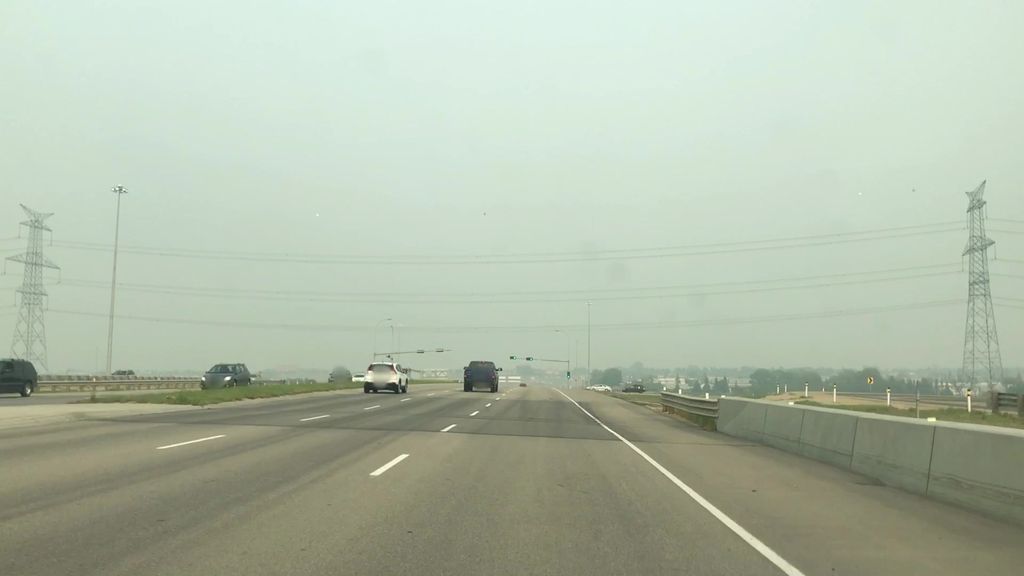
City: edmonton